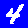
Digit: 4